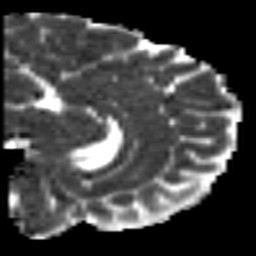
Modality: MD
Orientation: sagittal
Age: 18
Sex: female
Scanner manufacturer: siemens
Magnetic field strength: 3 T
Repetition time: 7 s
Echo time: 0.0926 s